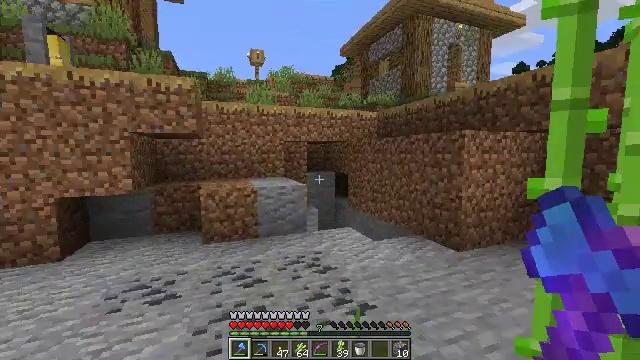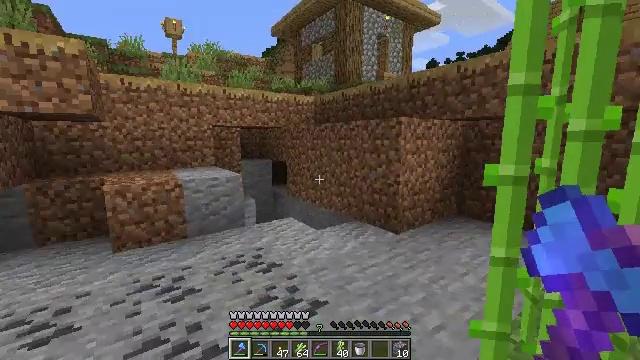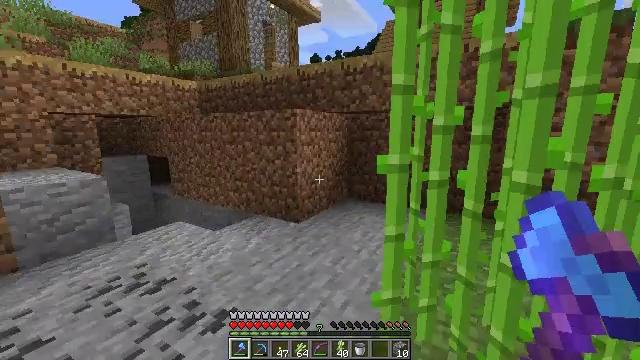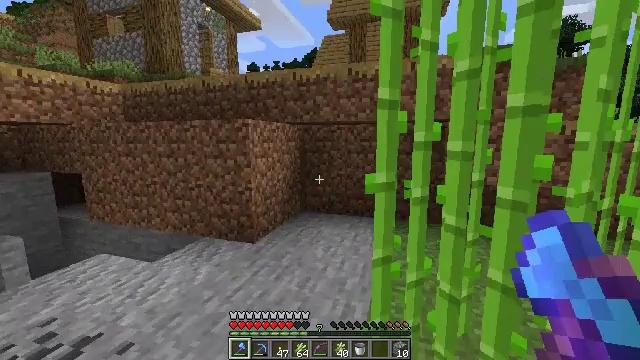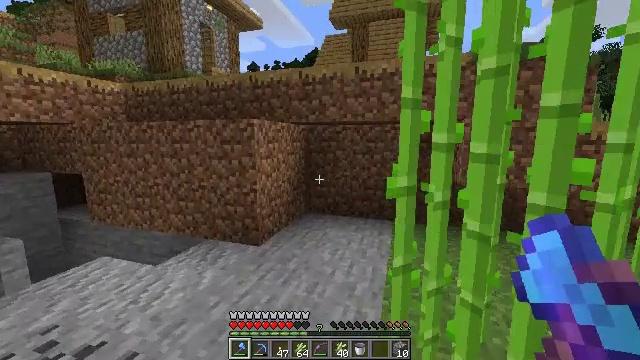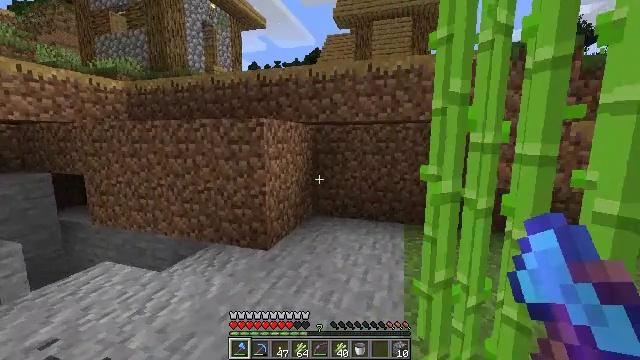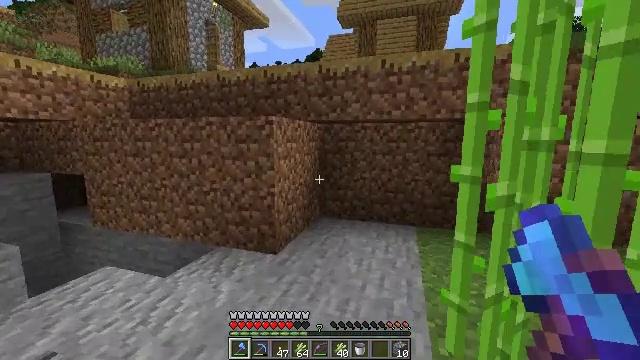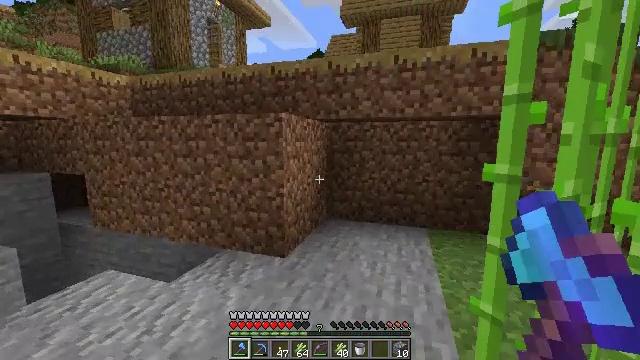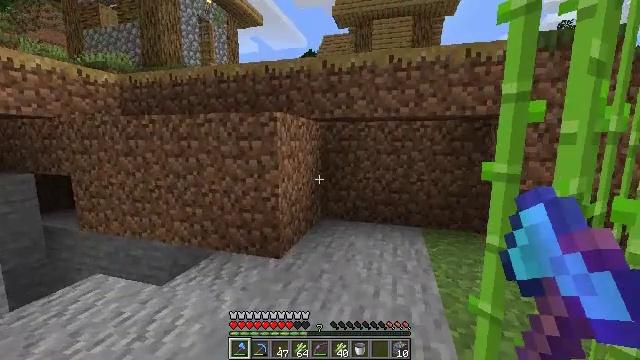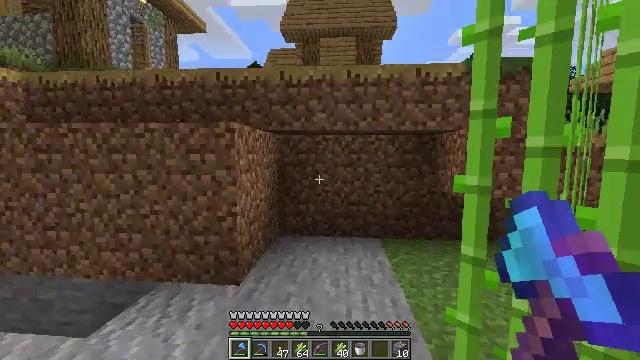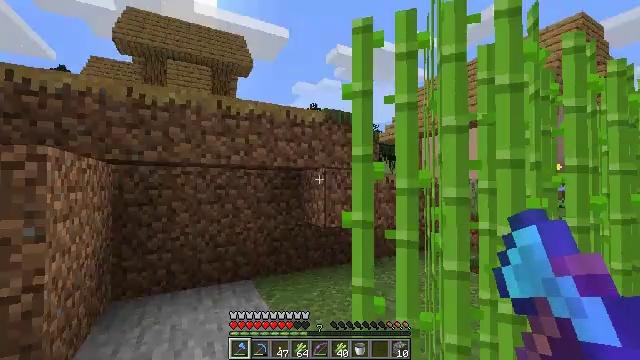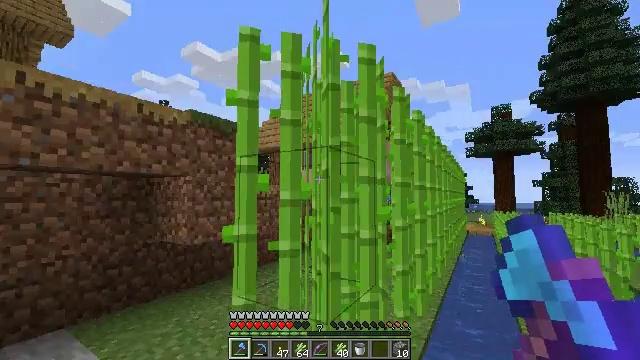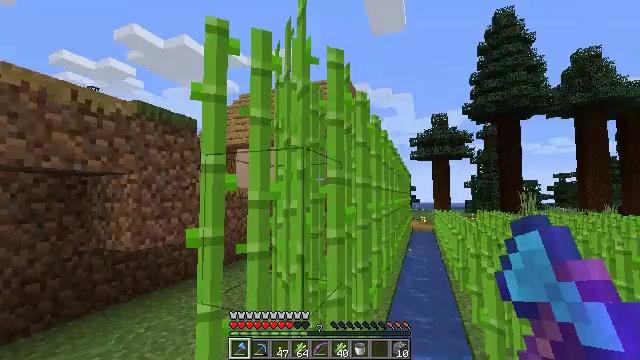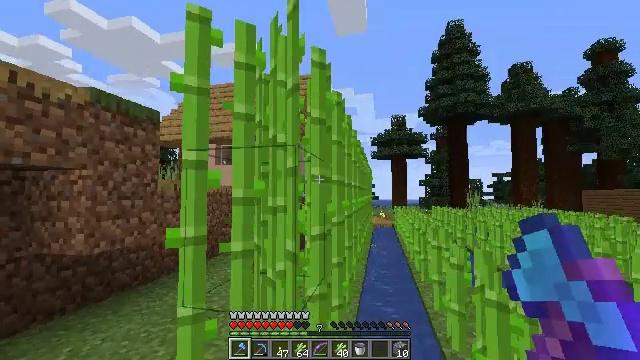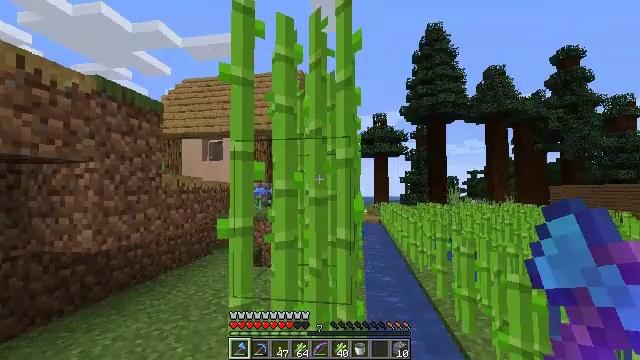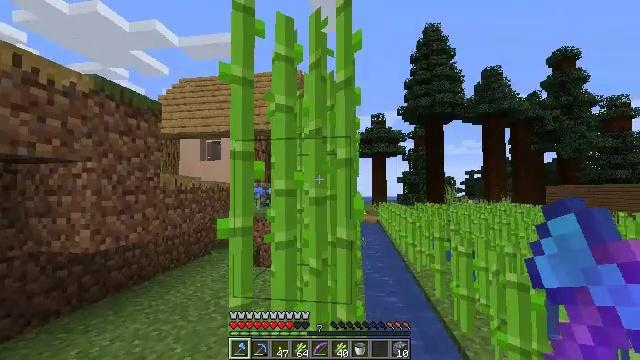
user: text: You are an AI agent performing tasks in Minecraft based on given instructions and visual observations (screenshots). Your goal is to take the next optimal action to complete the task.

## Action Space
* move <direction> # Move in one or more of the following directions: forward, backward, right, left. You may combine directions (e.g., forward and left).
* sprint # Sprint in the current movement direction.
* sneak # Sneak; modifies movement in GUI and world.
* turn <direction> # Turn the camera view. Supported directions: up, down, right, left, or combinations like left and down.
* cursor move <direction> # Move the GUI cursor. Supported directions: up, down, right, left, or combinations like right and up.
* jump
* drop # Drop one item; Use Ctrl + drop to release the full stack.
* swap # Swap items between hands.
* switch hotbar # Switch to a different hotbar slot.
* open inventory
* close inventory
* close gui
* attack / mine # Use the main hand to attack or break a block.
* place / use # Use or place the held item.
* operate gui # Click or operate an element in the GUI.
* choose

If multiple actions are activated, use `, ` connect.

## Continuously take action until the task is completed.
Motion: motion action
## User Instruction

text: Harvest sugar cane from the plant.
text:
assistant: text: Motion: move forward and move left, turn right and down
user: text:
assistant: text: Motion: move forward and move left, sprint, turn right and down
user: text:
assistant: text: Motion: move forward and move left, sprint, turn right and up
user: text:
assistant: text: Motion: move forward and move left, sprint
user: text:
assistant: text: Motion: move forward and move left, sprint
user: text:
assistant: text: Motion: move forward and move left, sprint
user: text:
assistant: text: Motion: move forward and move left, sprint
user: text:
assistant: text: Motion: move forward and move left, sprint, turn right
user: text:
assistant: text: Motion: move forward and move left, turn right and up
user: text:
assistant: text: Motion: move forward and move left, turn right and up
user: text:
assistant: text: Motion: move left, turn right and up
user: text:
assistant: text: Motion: move left, turn right
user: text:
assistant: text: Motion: move left, turn right
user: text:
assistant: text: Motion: move left, turn right
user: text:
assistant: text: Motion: move left
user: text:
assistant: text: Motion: move left
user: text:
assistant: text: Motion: turn right
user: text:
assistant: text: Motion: turn right
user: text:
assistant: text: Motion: no_op
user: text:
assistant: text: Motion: turn right and down
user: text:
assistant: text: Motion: move forward, turn right
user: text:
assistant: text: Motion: move forward, turn right
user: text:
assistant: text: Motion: move forward
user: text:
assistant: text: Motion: move forward, sprint, attack / mine
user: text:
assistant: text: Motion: move forward, sprint, attack / mine
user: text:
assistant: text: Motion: move forward, sprint, turn left, attack / mine
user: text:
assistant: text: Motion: move forward, sprint, attack / mine
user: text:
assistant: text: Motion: move forward, sprint, attack / mine
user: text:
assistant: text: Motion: move forward, sprint, attack / mine
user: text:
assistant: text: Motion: move forward, sprint, attack / mine